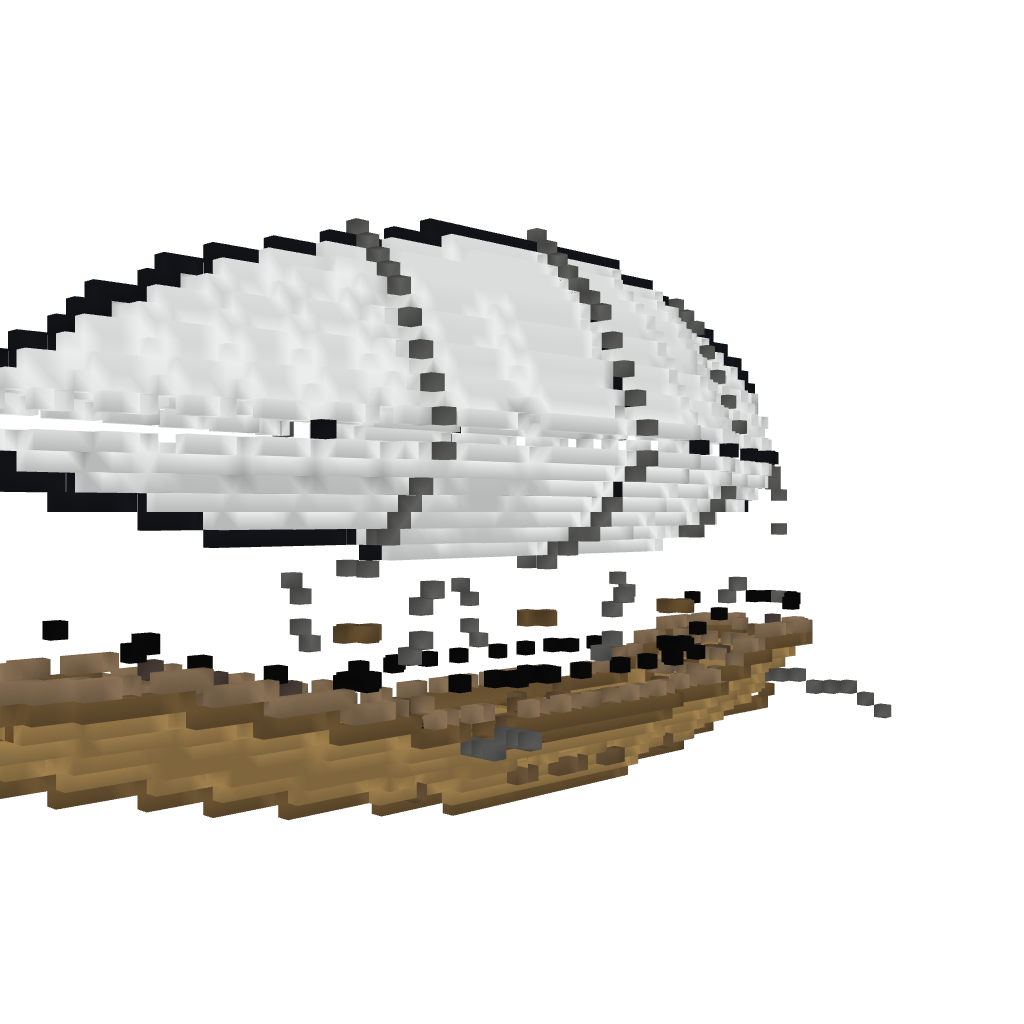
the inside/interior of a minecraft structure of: Airship by iChunkLP *Reuploaded*